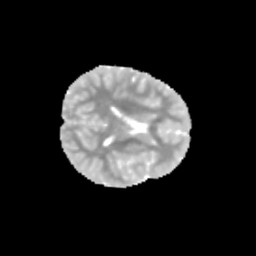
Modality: MD
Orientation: axial
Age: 10
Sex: female
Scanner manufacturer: siemens
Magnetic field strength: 3 T
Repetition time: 3.8 s
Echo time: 0.07 s